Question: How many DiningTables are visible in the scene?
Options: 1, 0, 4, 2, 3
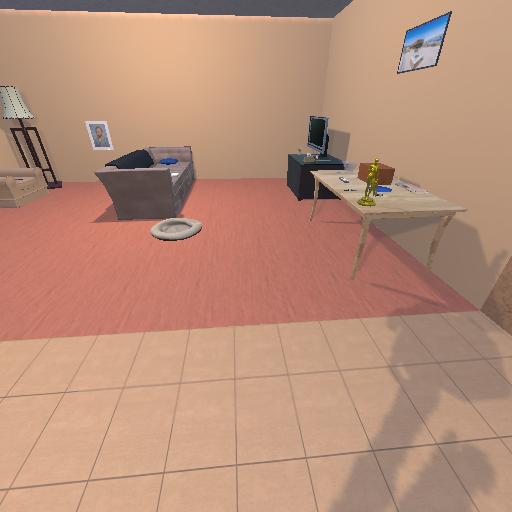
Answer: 1